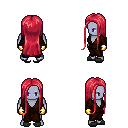
a pixel art fantasy rpg character, male body template, dark elf, purple skin, brown robe, white pants, ruby red extra-long hairstyle, gold gloves, gray slippers, four views (front, back, left, right), 2x2 character sprite sheet, small pixel art, hard edges, no anti-aliasing